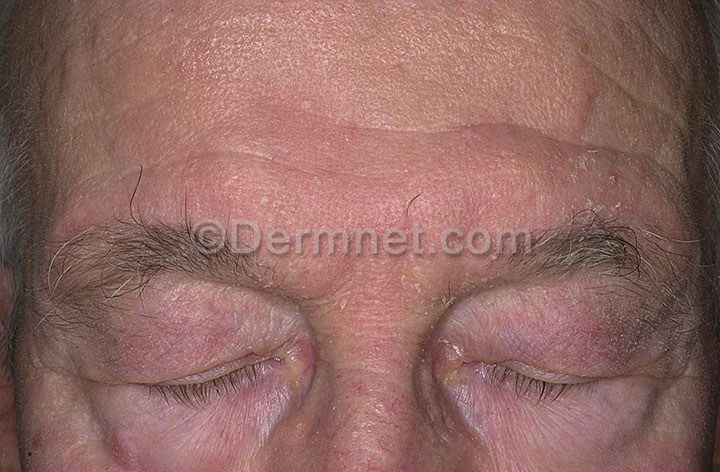
Disease: Psoriasis pictures Lichen Planus and related diseases